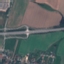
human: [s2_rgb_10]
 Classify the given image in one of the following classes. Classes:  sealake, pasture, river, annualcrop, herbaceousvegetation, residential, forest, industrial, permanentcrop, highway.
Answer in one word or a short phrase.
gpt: Highway